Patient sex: M
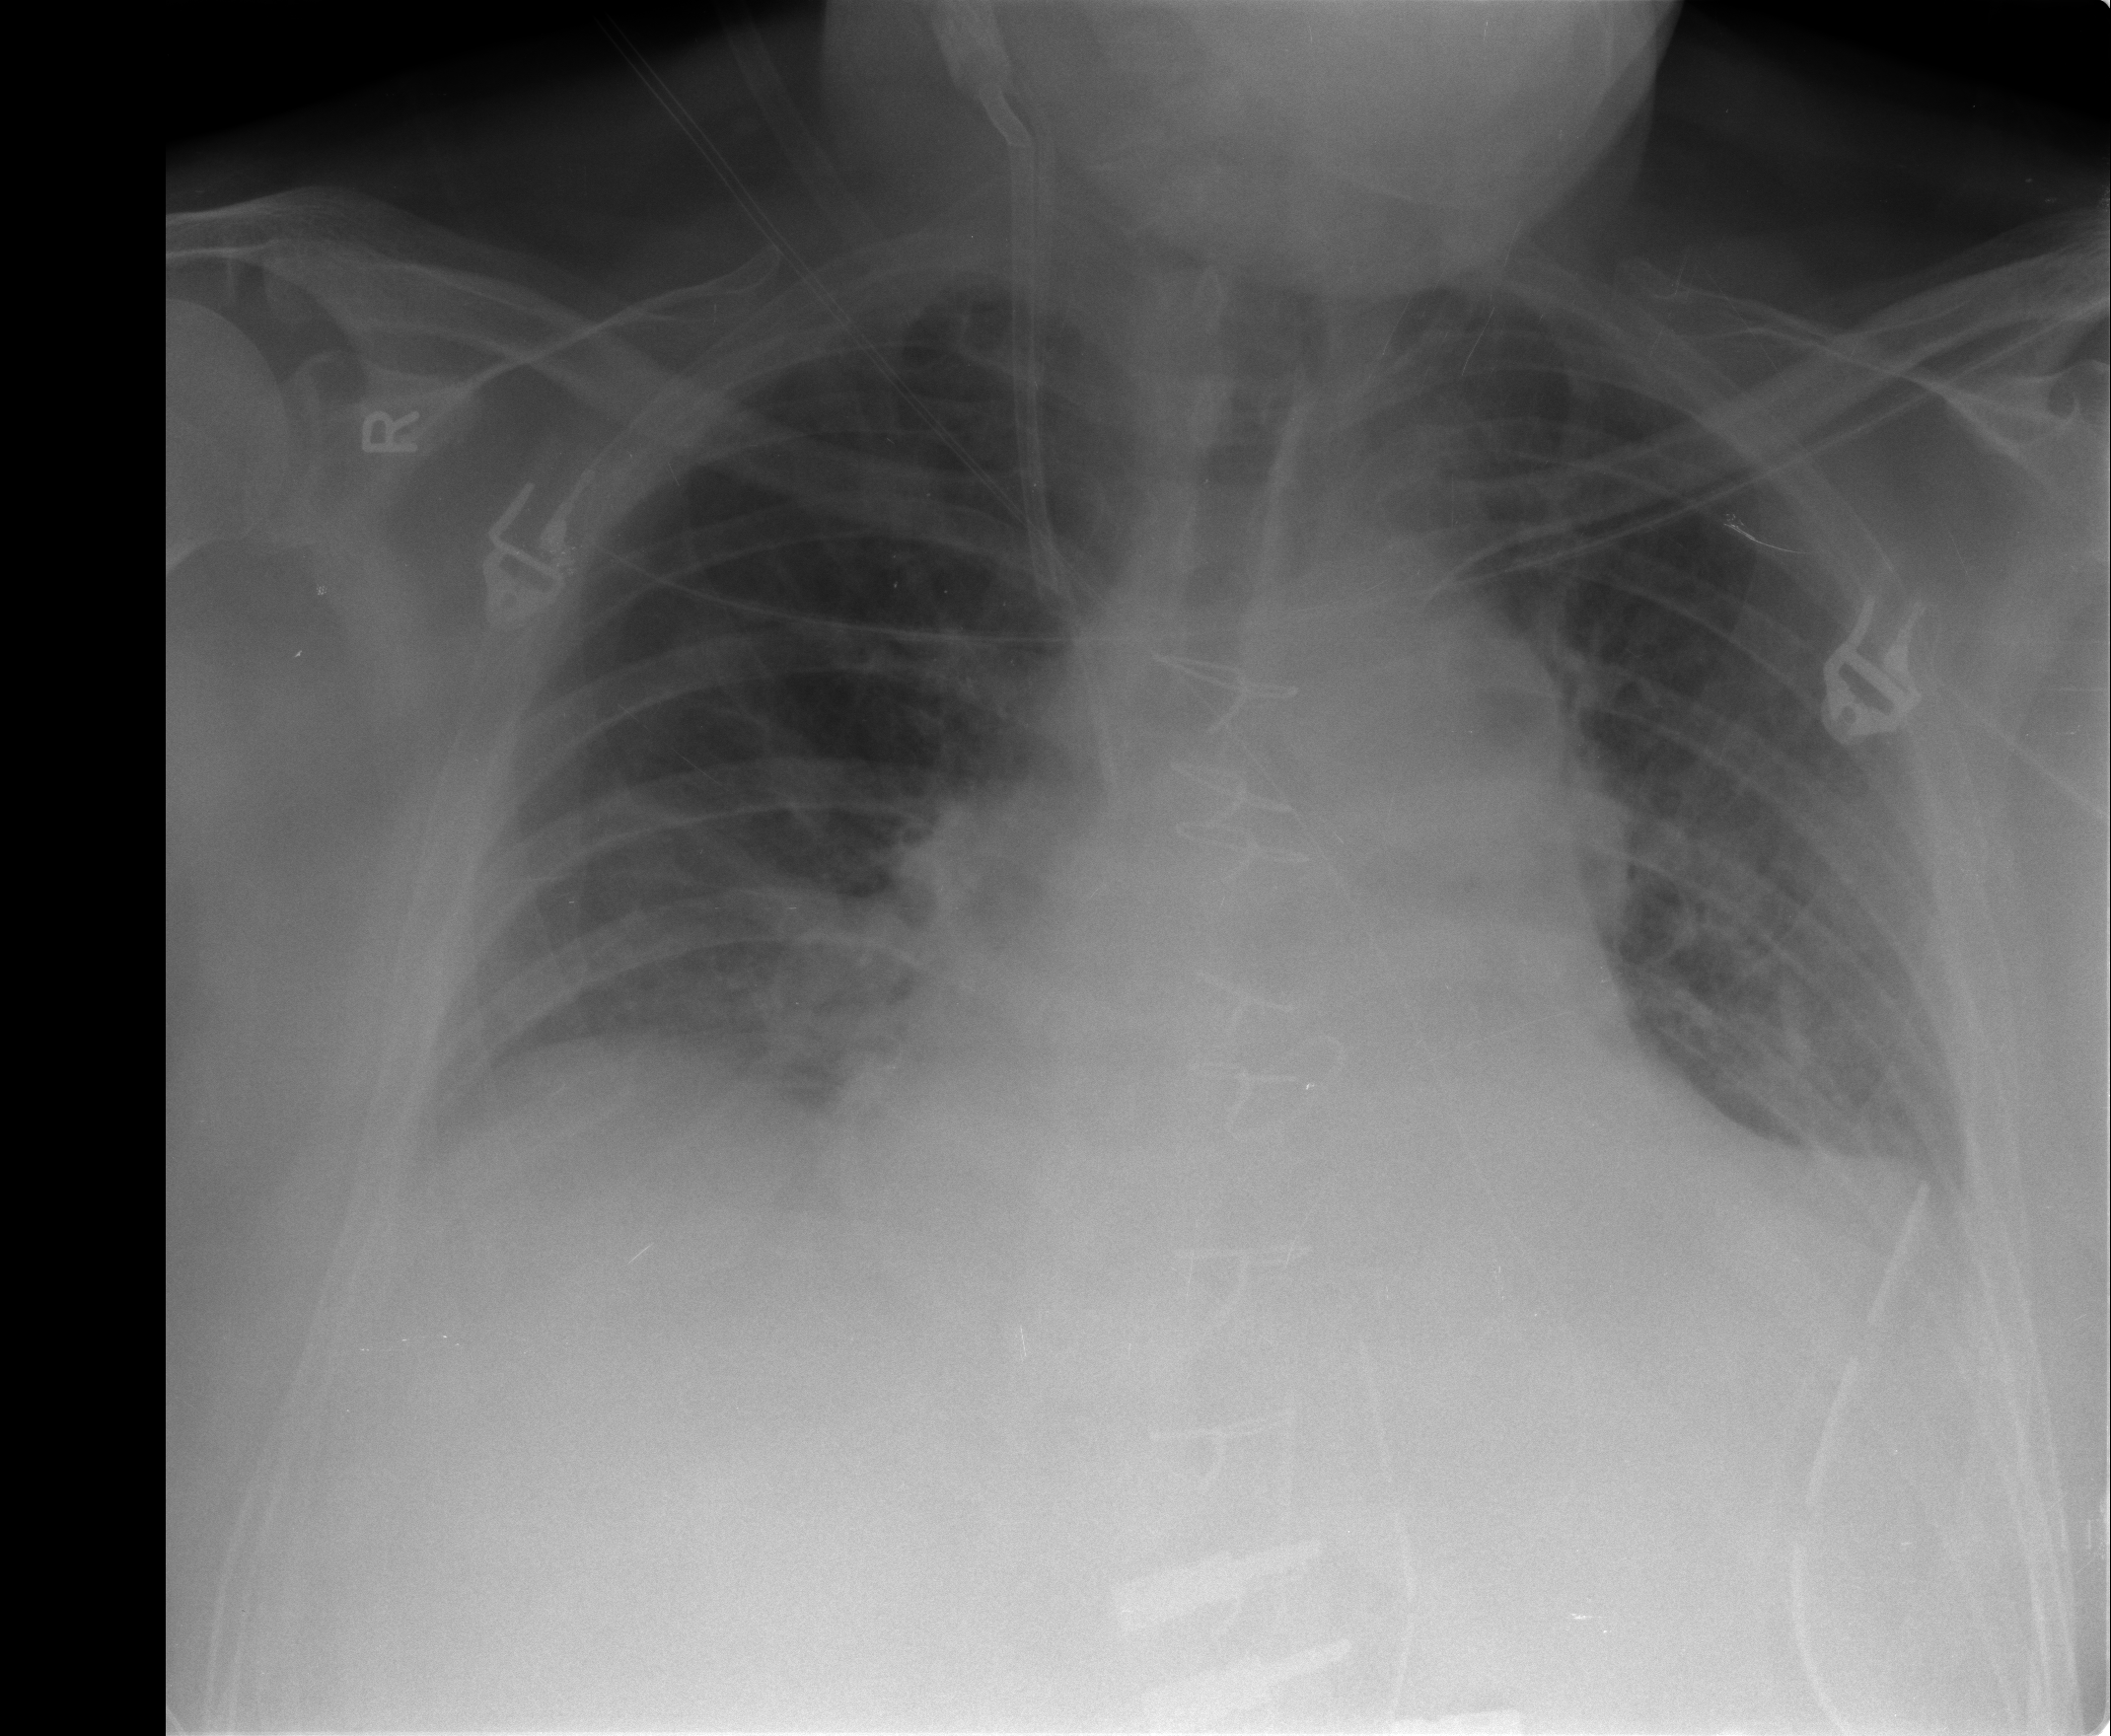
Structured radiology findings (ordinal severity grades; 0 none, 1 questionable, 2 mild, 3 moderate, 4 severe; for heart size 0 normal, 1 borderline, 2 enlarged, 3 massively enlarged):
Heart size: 2
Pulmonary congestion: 0
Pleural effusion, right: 1
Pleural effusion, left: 1
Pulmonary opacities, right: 0
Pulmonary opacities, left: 0
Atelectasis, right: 2
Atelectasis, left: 2